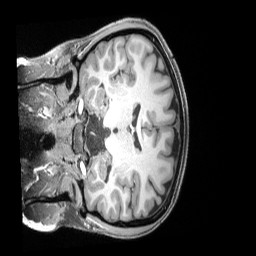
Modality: T1w
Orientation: coronal
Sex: female
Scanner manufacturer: siemens
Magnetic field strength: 3 T
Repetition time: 2.4 s
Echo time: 0.00222 s